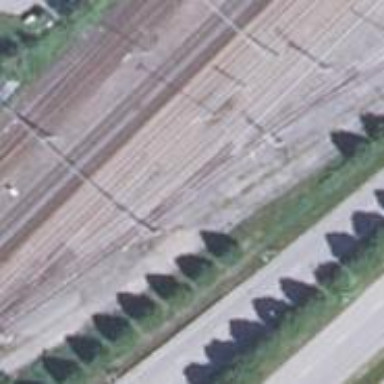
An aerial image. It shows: Railway signal.